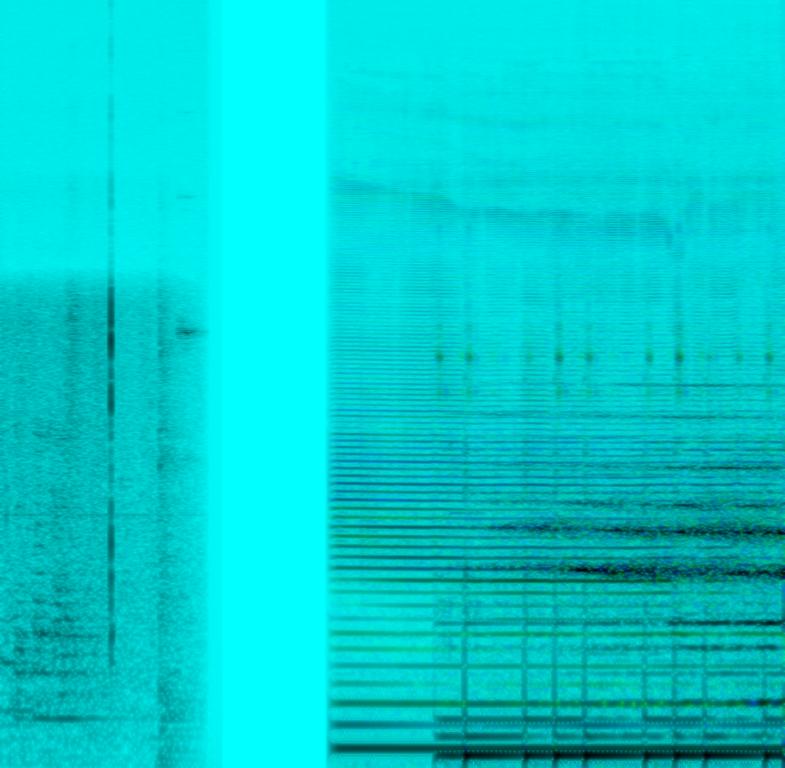
The low quality recording features didgeridoo drone melody over wide, mellow synth pad and some light, echoing percussive element. It sound relaxing and calming - like something you'd put on while doing yoga.